Interaction volume radius: 10 \u00c5
Interaction volume height: 10 \u00c5
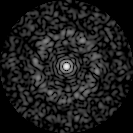
Disorder parameter: 0.8292